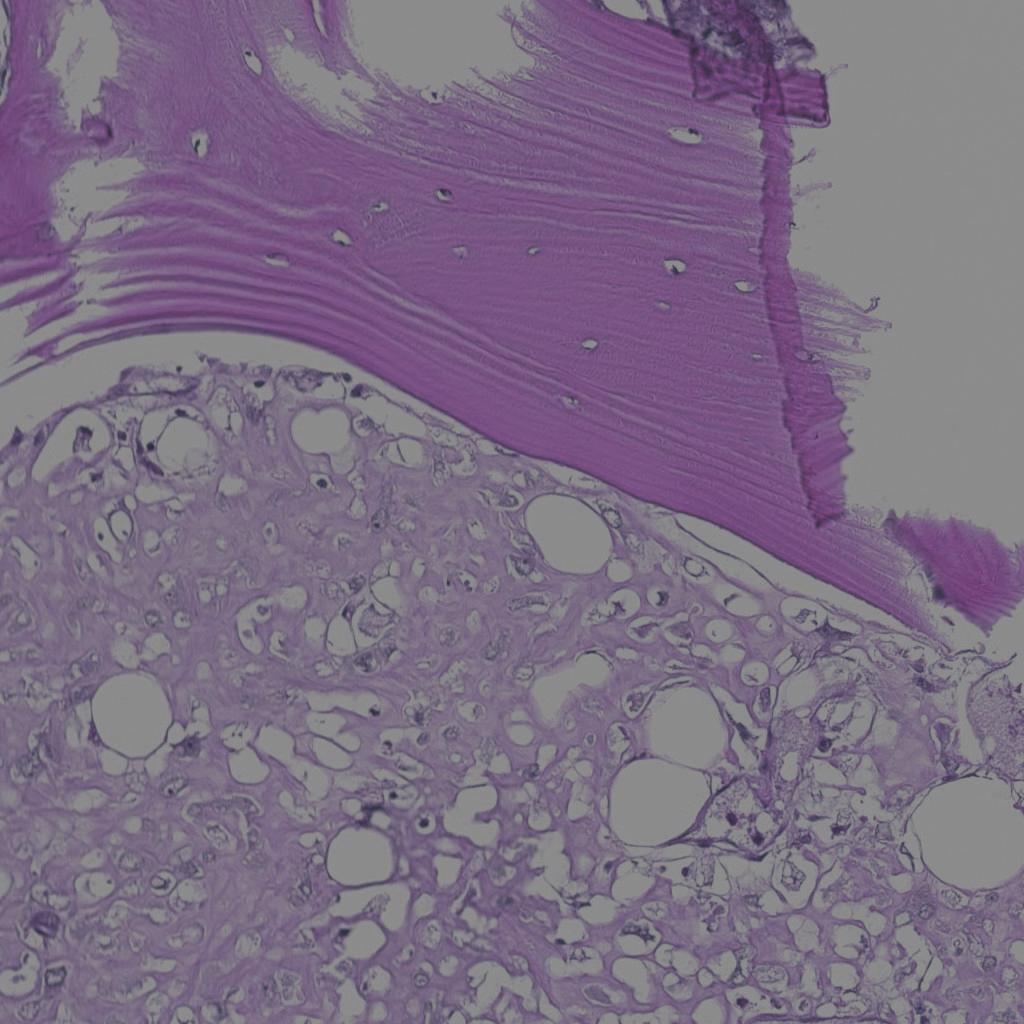
Label: Viable